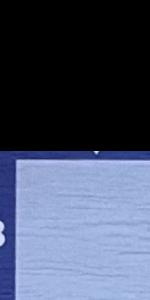
Label: Empty